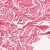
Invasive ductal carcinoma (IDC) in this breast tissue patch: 0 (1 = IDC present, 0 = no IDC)